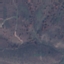
Label: HerbaceousVegetation